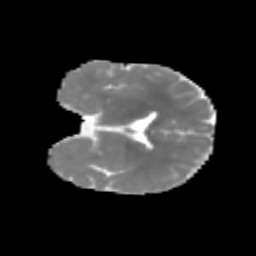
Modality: MD
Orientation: coronal
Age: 6
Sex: male
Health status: healthy